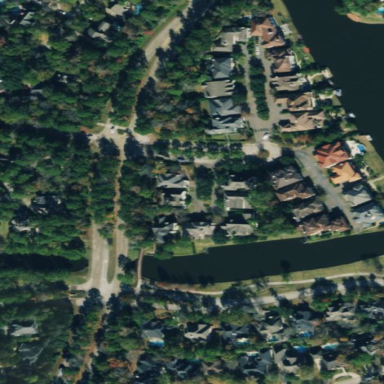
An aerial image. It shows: Residential area within neighborhood.